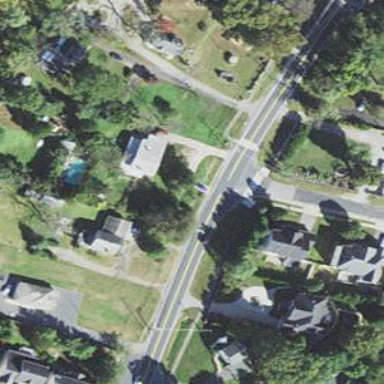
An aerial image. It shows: Marked crossing on the road.